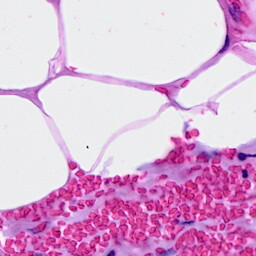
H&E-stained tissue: Breast